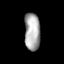
Tissue: lung
Cell type: Others
Senescence score: 0.2198
Nuclear area (px): 577
Mean DAPI intensity: 169.296